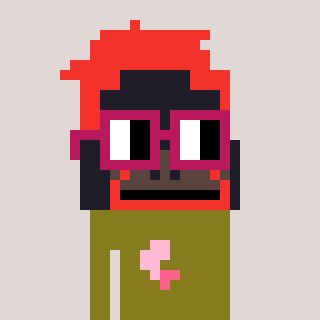
a pixel art character with square dark red glasses, a orangutan-shaped head and a gunk-colored body on a warm background